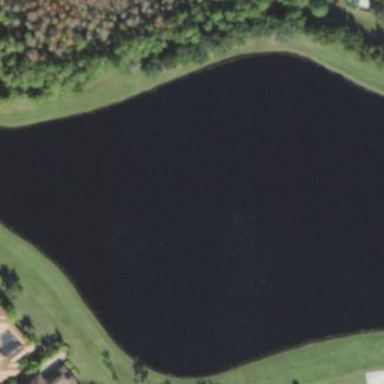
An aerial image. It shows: Serene pond surrounded by nature.